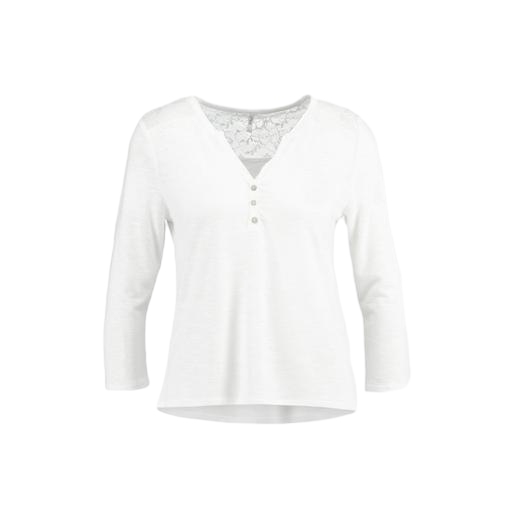
white three-quarter-sleeve top only macy, white lace-front jersey top, white lace front three-quarter sleeve top, white background